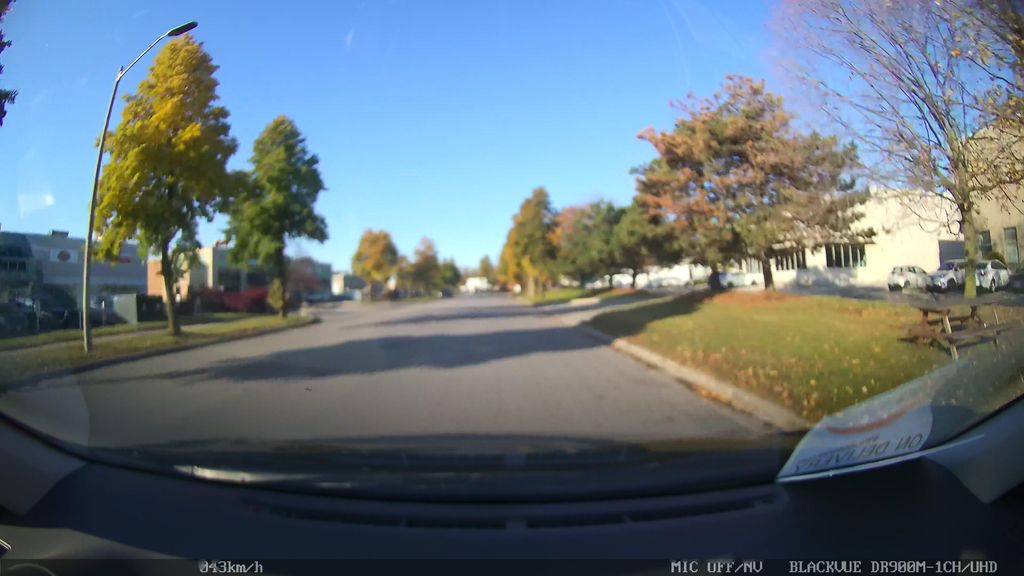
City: toronto